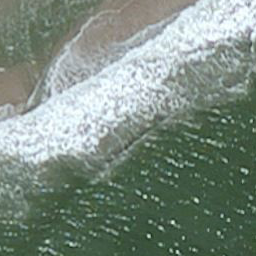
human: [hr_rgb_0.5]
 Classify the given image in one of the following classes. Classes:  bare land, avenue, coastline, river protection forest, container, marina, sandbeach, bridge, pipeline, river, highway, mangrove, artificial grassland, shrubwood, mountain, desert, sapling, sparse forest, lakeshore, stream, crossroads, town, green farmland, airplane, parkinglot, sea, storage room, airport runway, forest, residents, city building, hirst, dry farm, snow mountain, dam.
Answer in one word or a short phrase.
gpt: coastline